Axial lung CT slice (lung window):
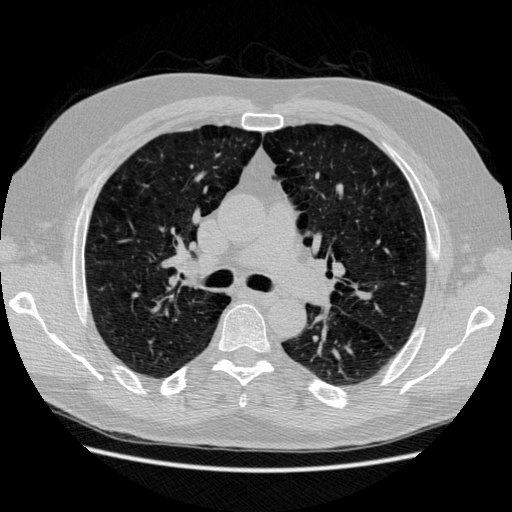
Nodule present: no